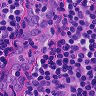
Metastatic tissue present: no